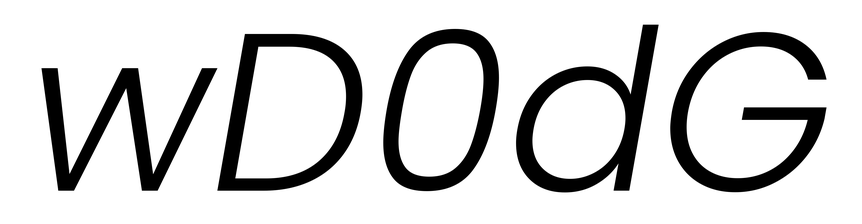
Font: Poppins-LightItalic